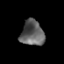
Tissue: prostate
Cell type: T cells
Senescence score: 0.7037
Nuclear area (px): 574
Mean DAPI intensity: 96.416